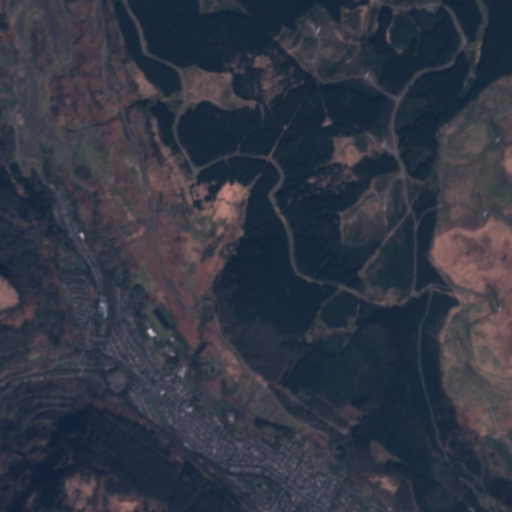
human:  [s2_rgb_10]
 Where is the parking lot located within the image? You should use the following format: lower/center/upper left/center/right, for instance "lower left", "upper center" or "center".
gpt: The parking lot is located in the lower left of the image.
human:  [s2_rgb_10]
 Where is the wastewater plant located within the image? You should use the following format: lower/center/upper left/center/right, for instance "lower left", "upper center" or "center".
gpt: The wastewater plant is located in the lower left of the image.
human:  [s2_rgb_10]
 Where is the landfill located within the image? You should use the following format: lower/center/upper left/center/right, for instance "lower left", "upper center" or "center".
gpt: There is no landfill in the image.